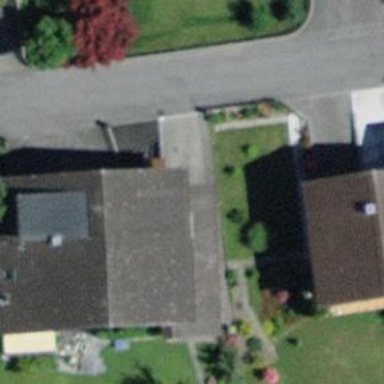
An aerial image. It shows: Residential building.